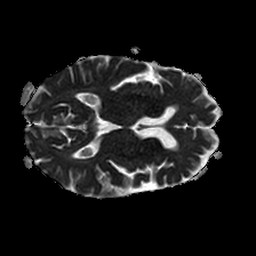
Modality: ADC
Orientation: axial
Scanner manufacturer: philips
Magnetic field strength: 1.5 T
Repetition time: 3.393 s
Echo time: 0.06922 s